Question: I want to show a metro-style dialog box like so:
'''
public async void Button_Click(object sender, RoutedEventArgs e)
{
var metroWindow = (Application.Current.MainWindow as MetroWindow);
await metroWindow.ShowMessageAsync("Title", "Body");
}
'''

However, it kept throwing the error:
> An unhandled exception of type 'System.NullReferenceException' occurred in mscorlib.dll
With the stack trace:
> at MahApps.Metro.Controls.Dialogs.BaseMetroDialog.HandleTheme()at MahApps.Metro.Controls.Dialogs.BaseMetroDialog.Initialize()at MahApps.Metro.Controls.Dialogs.BaseMetroDialog..ctor(MetroWindow owningWindow, MetroDialogSettings settings)...at System.Threading.ThreadHelper.ThreadStart()
So after a lot of fiddling, I realized I needed to include an accent in my 'App.xaml' resources to give it a color scheme.
'''
<ResourceDictionary Source="pack://application:,,,/MahApps.Metro;component/Styles/Accents/Cobalt.xaml" />
'''
However, I've built my program without that and including it has messed with all my styling. Furthermore, there aren't many accents total <URL> and I can't find one that fits with my scheme.
I've been trying to give the 'ShowMessageAsync' method it's own color scheme directly with commands such as
'''
metroWindow.MetroDialogOptions.ColorScheme = MetroDialogOptions.ColorScheme
// MetroDialogColorScheme.Theme
// MetroDialogColorScheme.Accented
// MetroDialogColorScheme.Inverted;
'''
But the same error continues to appear. Is there some way to get around this? How could I get the dialog box to use my own style?
I've actually downloaded the file here: <URL>
And in 'ResourceDirectory.MergedDictionaries' replaced
'''
<ResourceDictionary Source="pack://application:,,,/MahApps.Metro;component/Styles/Accents/Cobalt.xaml" />
'''
With
'''
<ResourceDictionary Source="Cobalt.xaml" />
'''
And that's enough to break the function. I can see that that theme is still in effect, but when I try to trigger the dialog box, the window will fade but the dialog box doesn't appear and I need to restart the program. What's going on?
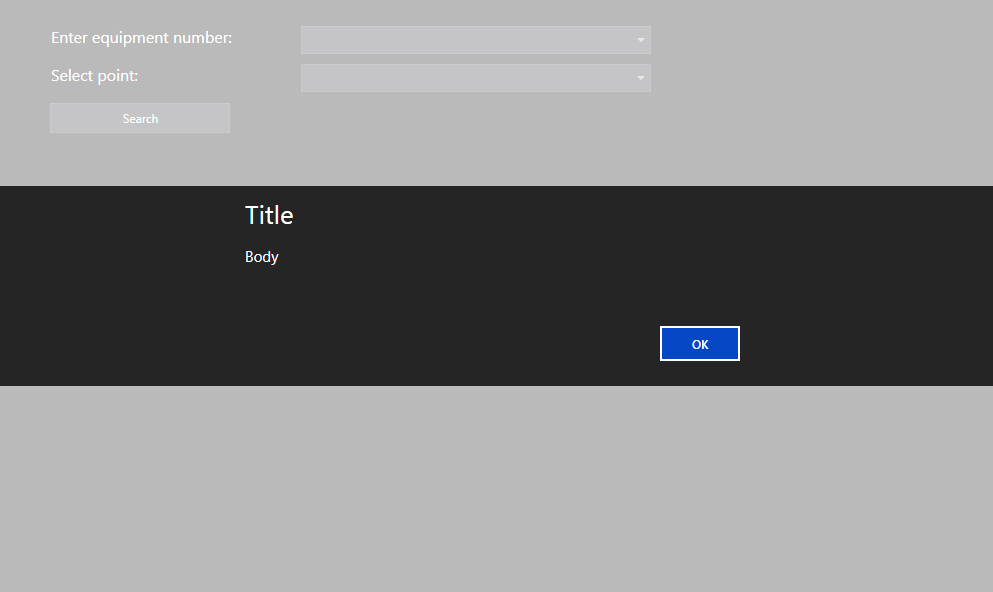
Answer: You should look at the 'ThemeManager'. Set the 'AppStyle' when your application start like so :
'''
ThemeManager.ChangeAppStyle(this, ThemeManager.Accents.First(x => x.Name == "Red"), ThemeManager.DetectAppStyle().Item1);
'''
Here is an example of theme avaible :

To use your own style you can add an accents like so :
'''
ThemeManager.AddAccent("XpertdocBlue", new Uri("XpertdocBlue.xaml", UriKind.Relative));
'''
Try to add a 'ResourceDictionary'
Here is mine:
'''
<controls:MetroWindow.Resources>
<ResourceDictionary>
<ResourceDictionary.MergedDictionaries>
<ResourceDictionary Source="pack://application:,,,/MahApps.Metro;component/Styles/Controls.xaml"/>
<ResourceDictionary Source="pack://application:,,,/MahApps.Metro;component/Styles/Fonts.xaml"/>
<ResourceDictionary Source="pack://application:,,,/MahApps.Metro;component/Styles/Colors.xaml"/>
<ResourceDictionary Source="pack://application:,,,/MahApps.Metro;component/Styles/Accents/BaseLight.xaml"/>
<ResourceDictionary Source="pack://application:,,,/Xpertdoc.PortalWordAddIn.Views;component/Resources/Icons.xaml"/>
<ResourceDictionary Source="pack://application:,,,/MahApps.Metro;component/Styles/Accents/BaseLight.xaml" />
<ResourceDictionary Source="XpertdocBlue.xaml" />
</ResourceDictionary.MergedDictionaries>
</ResourceDictionary>
</controls:MetroWindow.Resources>
'''
And here is my Custom Accent ('XpertdocBlue.xaml'):
'''
<ResourceDictionary xmlns="http://schemas.microsoft.com/winfx/2006/xaml/presentation"
xmlns:x="http://schemas.microsoft.com/winfx/2006/xaml">
<Color x:Key="HighlightColor">#FF2B579A</Color>
<Color x:Key="AccentColor">#FF2B579A</Color>
<!--60%-->
<Color x:Key="AccentColor2">#CC2B579A</Color>
<!--40%-->
<Color x:Key="AccentColor3">#992B579A</Color>
<!--20%-->
<Color x:Key="AccentColor4">#662B579A</Color>
<!-- re-set brushes too -->
<SolidColorBrush x:Key="HighlightBrush" Color="{StaticResource HighlightColor}" />
<SolidColorBrush x:Key="AccentColorBrush" Color="{StaticResource AccentColor}"/>
<SolidColorBrush x:Key="AccentColorBrush2" Color="{StaticResource AccentColor2}"/>
<SolidColorBrush x:Key="AccentColorBrush3" Color="{StaticResource AccentColor3}"/>
<SolidColorBrush x:Key="AccentColorBrush4" Color="{StaticResource AccentColor4}"/>
<SolidColorBrush x:Key="WindowTitleColorBrush" Color="{StaticResource AccentColor}" />
<SolidColorBrush x:Key="AccentSelectedColorBrush" Color="White" />
<LinearGradientBrush x:Key="ProgressBrush" EndPoint="0.001,0.5" StartPoint="1.002,0.5">
<GradientStop Color="{StaticResource HighlightColor}" Offset="0" />
<GradientStop Color="{StaticResource AccentColor3}" Offset="1" />
</LinearGradientBrush>
<SolidColorBrush x:Key="CheckmarkFill" Color="{StaticResource AccentColor}" />
<SolidColorBrush x:Key="RightArrowFill" Color="{StaticResource AccentColor}" />
<Color x:Key="IdealForegroundColor">White</Color>
<SolidColorBrush x:Key="IdealForegroundColorBrush" Color="{StaticResource IdealForegroundColor}"/>
</ResourceDictionary>
'''